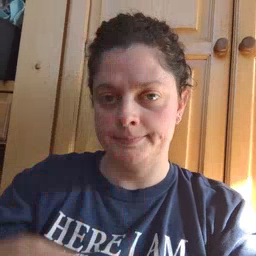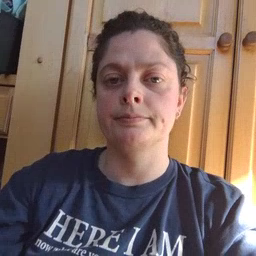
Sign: haveto